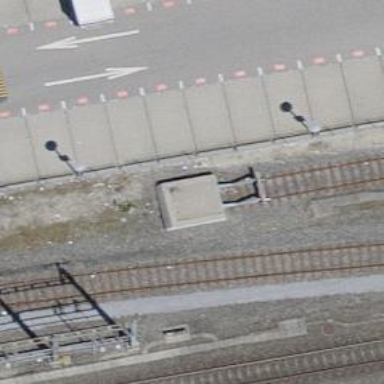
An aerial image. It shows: Railway buffer stop.